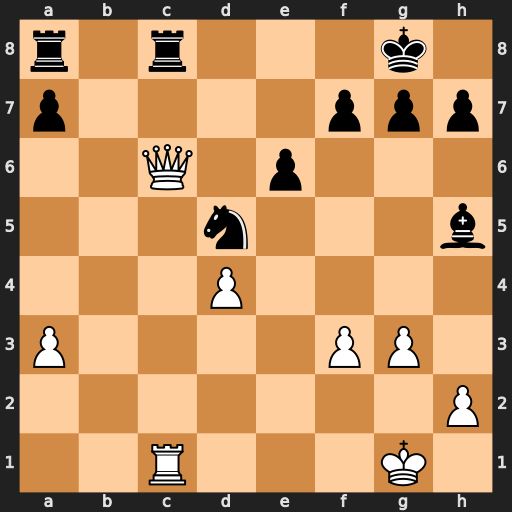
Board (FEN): r1r3k1/p4ppp/2Q1p3/3n3b/3P4/P4PP1/7P/2R3K1
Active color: w
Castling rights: -
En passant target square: -
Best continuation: Qxc8+ Rxc8 Rxc8#